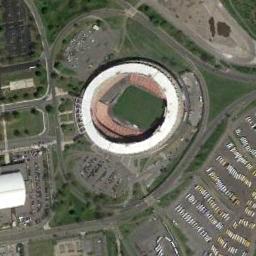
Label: stadium